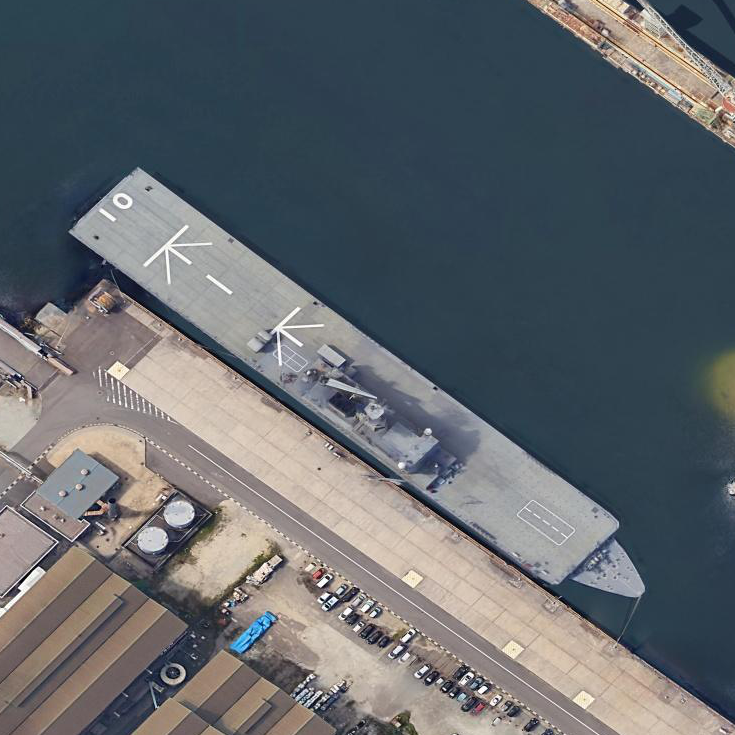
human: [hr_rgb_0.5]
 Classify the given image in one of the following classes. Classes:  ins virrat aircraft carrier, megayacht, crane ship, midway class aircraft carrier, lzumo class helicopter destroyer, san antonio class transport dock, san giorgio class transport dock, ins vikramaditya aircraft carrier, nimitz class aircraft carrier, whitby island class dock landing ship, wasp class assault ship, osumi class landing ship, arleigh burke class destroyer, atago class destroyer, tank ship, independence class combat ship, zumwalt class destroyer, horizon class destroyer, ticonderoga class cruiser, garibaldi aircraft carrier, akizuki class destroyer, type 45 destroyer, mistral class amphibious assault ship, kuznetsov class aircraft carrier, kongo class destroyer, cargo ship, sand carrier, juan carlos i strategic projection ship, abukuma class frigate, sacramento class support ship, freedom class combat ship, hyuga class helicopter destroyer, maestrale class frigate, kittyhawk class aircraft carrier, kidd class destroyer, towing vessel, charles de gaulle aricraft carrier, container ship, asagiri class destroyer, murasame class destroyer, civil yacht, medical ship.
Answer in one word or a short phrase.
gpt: Osumi class landing ship